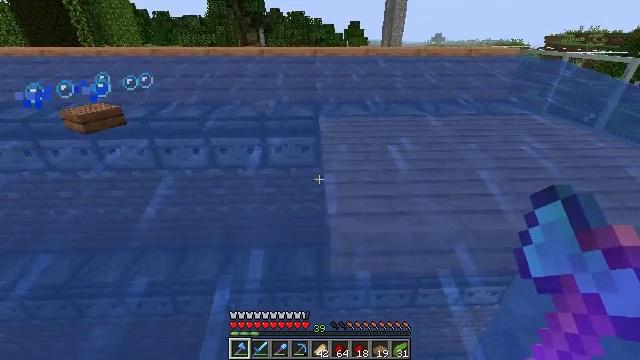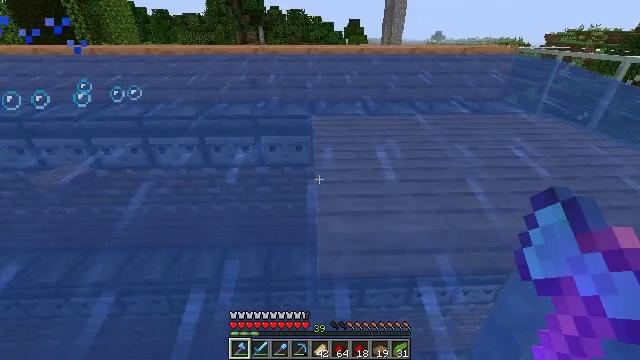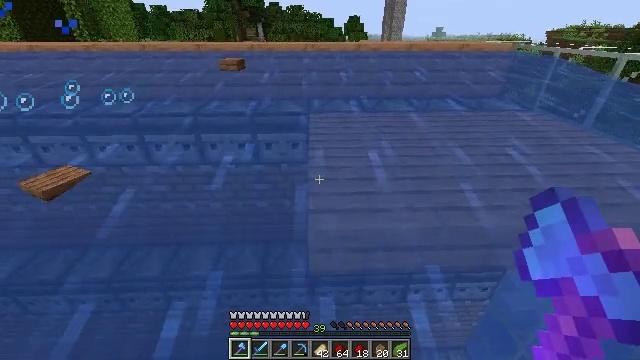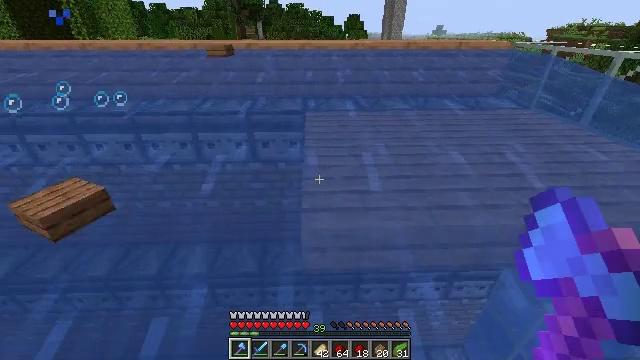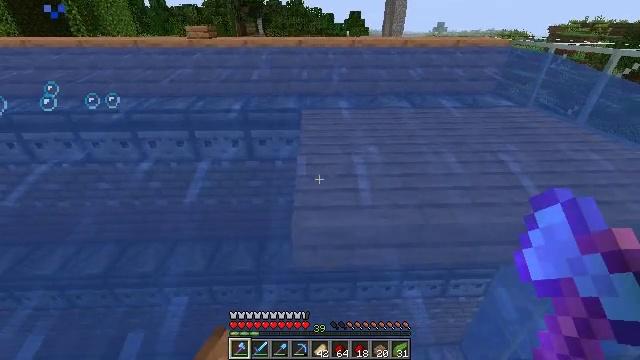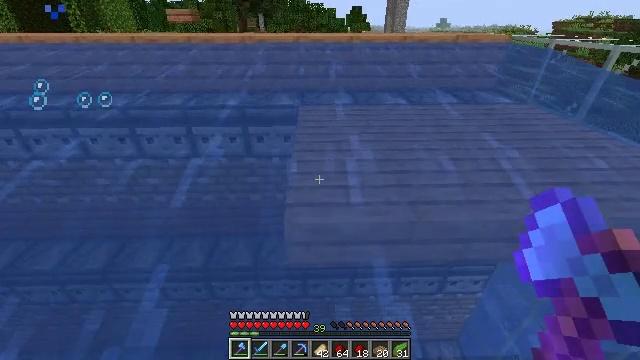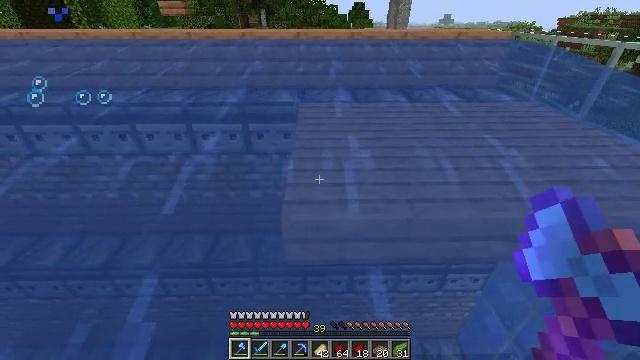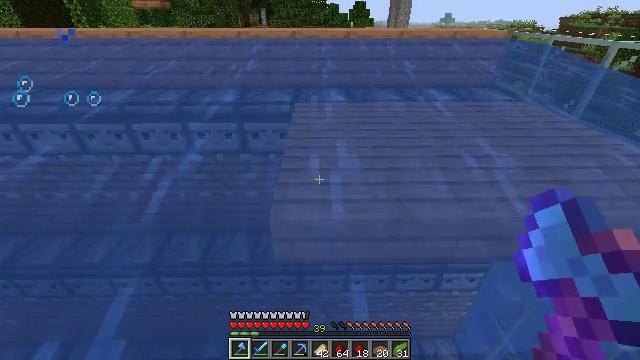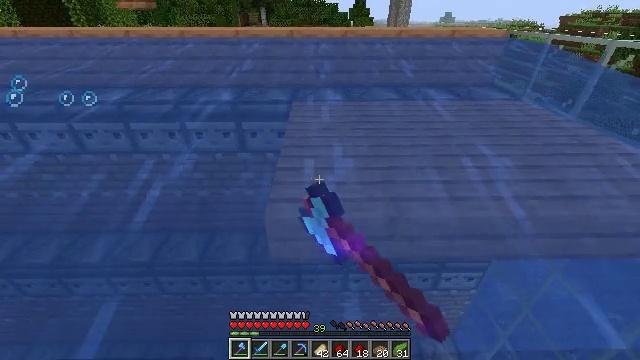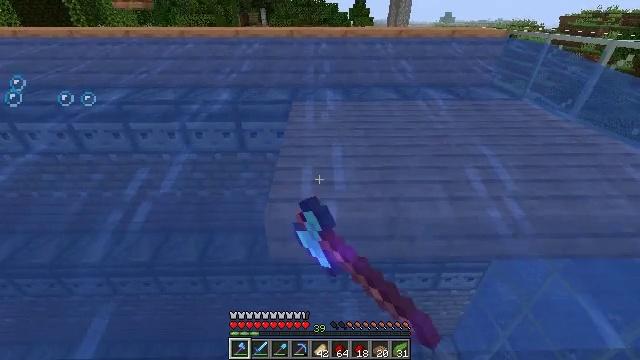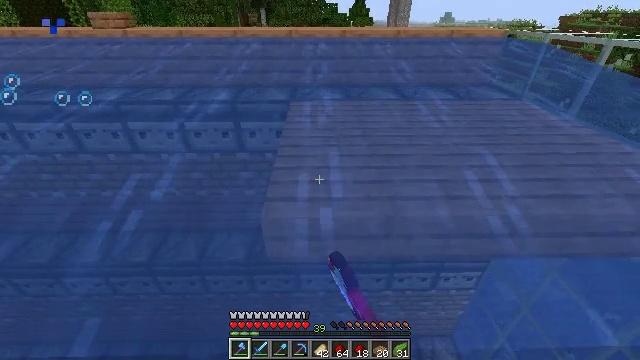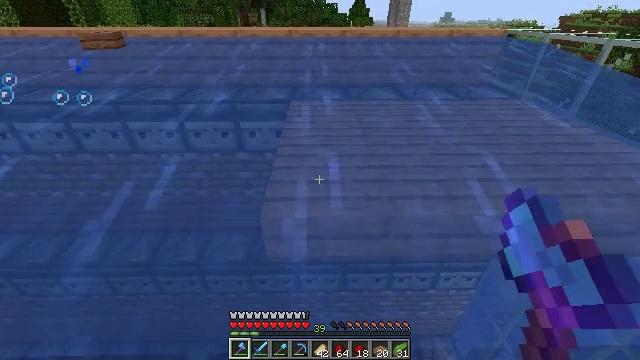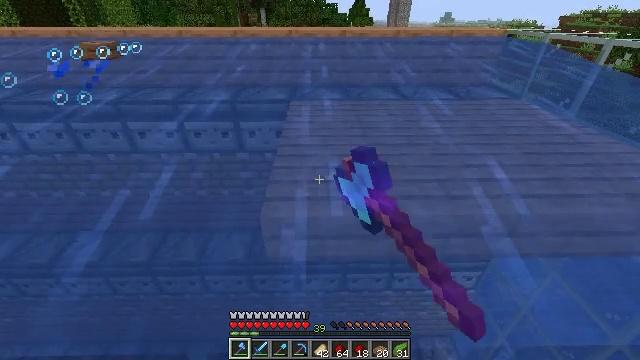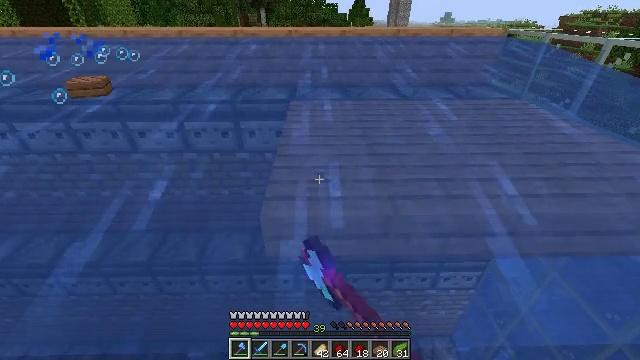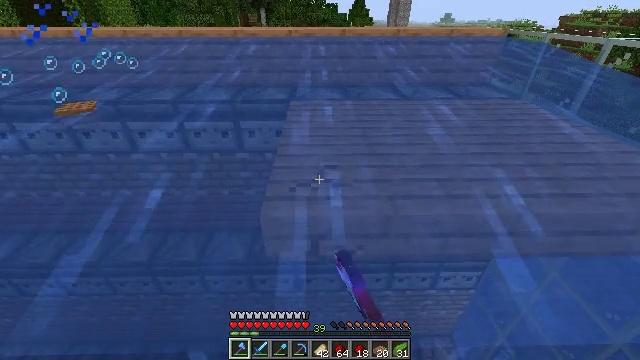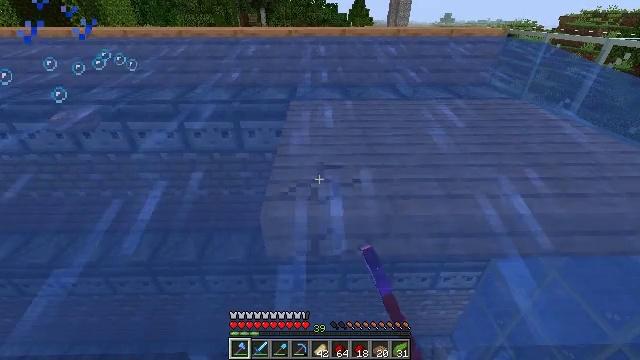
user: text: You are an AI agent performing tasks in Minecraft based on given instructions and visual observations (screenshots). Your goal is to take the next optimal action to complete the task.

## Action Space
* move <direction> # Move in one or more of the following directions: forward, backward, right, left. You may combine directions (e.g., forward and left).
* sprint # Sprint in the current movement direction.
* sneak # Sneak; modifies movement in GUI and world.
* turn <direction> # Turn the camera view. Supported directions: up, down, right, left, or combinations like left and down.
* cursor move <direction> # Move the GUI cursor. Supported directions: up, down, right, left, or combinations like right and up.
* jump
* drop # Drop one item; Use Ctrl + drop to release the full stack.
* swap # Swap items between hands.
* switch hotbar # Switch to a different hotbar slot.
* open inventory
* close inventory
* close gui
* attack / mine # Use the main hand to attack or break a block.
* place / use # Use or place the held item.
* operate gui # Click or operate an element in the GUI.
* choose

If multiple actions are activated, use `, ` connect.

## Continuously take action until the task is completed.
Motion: motion action
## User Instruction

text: Gather the jungle slab for reuse.
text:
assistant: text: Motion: move right, sneak
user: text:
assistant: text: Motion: move right, sneak
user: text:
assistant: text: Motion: move right, sneak
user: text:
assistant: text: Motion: move right, sneak
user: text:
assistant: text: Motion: move right, sneak
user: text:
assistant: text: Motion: move right, sneak
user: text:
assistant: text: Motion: move right, sneak, attack / mine
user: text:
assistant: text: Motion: sneak, attack / mine
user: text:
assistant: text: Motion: sneak, attack / mine
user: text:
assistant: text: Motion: sneak, attack / mine
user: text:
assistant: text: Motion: sneak, attack / mine
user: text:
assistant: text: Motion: sneak, attack / mine
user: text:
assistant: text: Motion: sneak, attack / mine
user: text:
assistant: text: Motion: sneak, attack / mine
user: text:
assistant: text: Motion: sneak, attack / mine
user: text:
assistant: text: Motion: sneak, attack / mine
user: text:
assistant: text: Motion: sneak, attack / mine
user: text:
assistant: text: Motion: sneak, attack / mine
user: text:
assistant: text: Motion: sneak, attack / mine
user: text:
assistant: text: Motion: sneak, attack / mine
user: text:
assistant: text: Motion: sneak, attack / mine
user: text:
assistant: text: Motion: sneak, turn up, attack / mine
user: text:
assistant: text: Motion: sneak, turn up, attack / mine
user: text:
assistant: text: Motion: sneak, turn up, attack / mine
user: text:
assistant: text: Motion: sneak, turn up, attack / mine
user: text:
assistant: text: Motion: sneak, attack / mine
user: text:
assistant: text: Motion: sneak, attack / mine
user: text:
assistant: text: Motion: sneak, attack / mine
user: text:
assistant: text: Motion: sneak, attack / mine
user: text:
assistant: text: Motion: sneak, attack / mine